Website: crate-barrel
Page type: payment
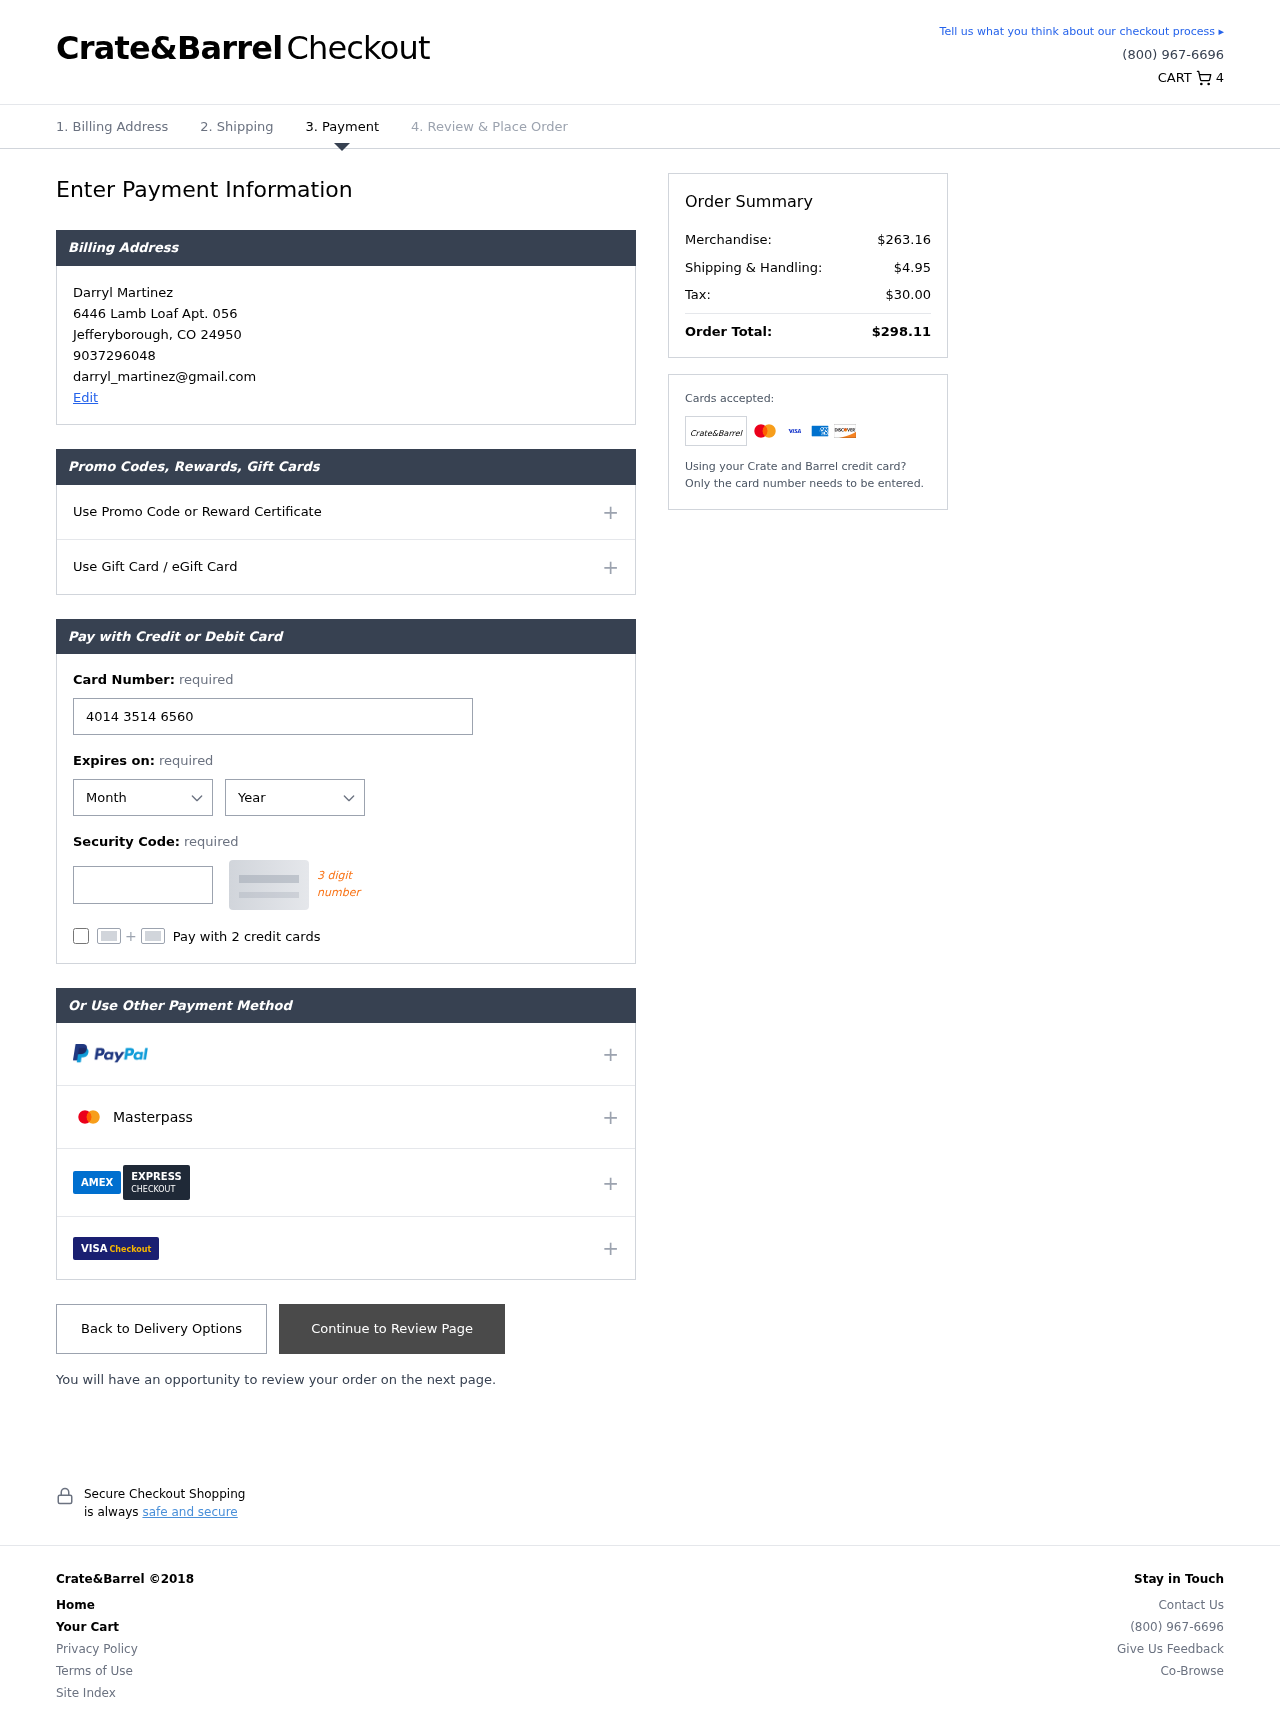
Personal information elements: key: PII_CARD_CVV
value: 877
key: PII_CARD_EXPIRY_MONTH
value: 08
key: PII_CARD_EXPIRY_YEAR
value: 28
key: PII_CARD_NUMBER
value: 4014 3514 6560 3242
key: PII_CITY
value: Jefferyborough
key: PII_EMAIL
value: darryl_martinez@gmail.com
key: PII_FULLNAME
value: Darryl Martinez
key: PII_PHONE
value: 9037296048
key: PII_POSTCODE
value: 24950
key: PII_STATE_ABBR
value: CO
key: PII_STREET
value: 6446 Lamb Loaf Apt. 056
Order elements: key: ORDER_NUM_ITEMS
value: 4
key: ORDER_SUBTOTAL
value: $263.16
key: ORDER_SHIPPING_COST
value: $4.95
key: ORDER_TAX
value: $30.00
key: ORDER_TOTAL
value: $298.11